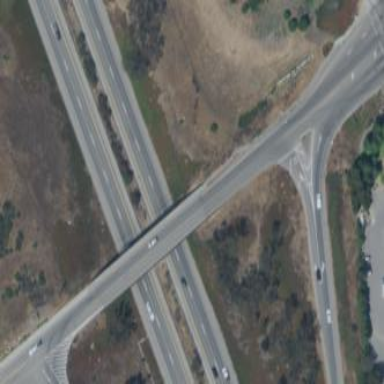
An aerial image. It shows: Bridge with beam structure.